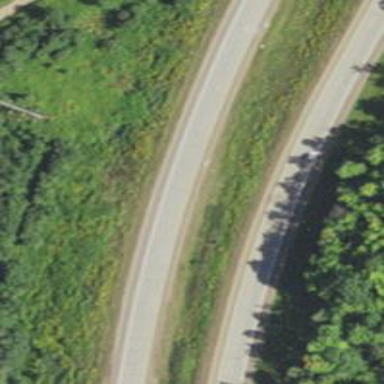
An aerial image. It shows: This image shows trunk highway that functions as expressway.